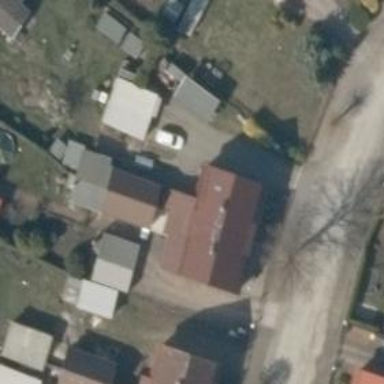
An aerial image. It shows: Semi-detached house.